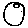
Label: moon